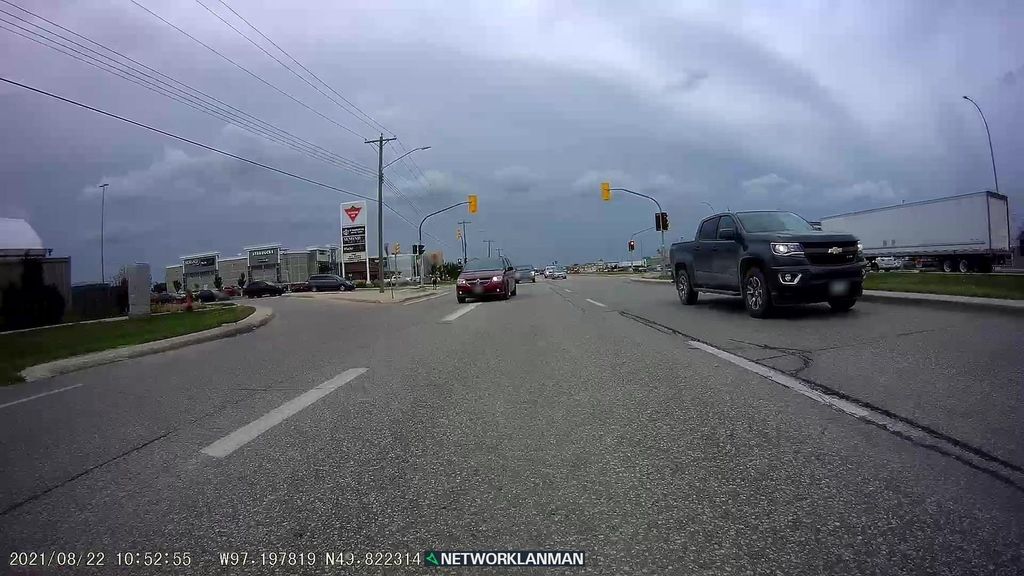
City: winnipeg